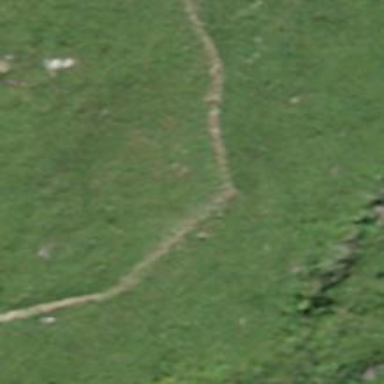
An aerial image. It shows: Ground path.